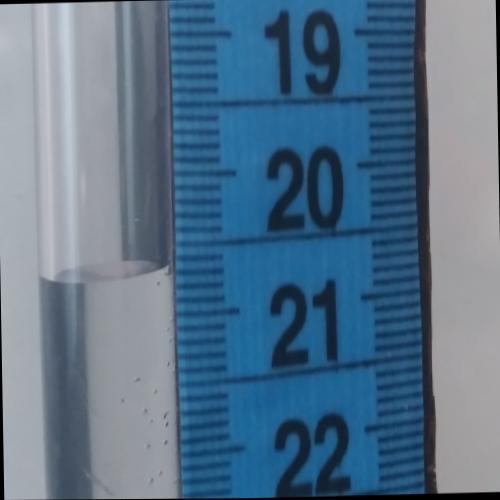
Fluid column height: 20.7 cm